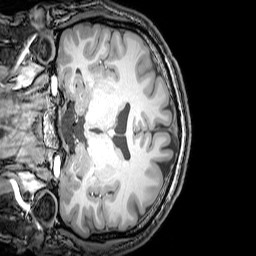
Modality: T1w
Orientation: coronal
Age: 24
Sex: male
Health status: healthy
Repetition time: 0.081 s
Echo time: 0.037 s